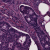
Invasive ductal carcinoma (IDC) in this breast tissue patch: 0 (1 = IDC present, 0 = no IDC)